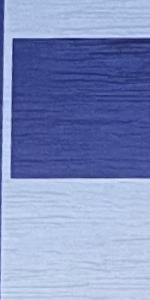
Label: Empty